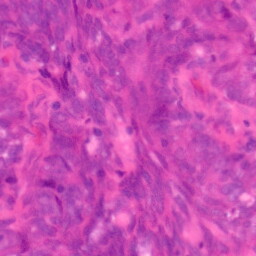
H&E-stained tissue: Colon